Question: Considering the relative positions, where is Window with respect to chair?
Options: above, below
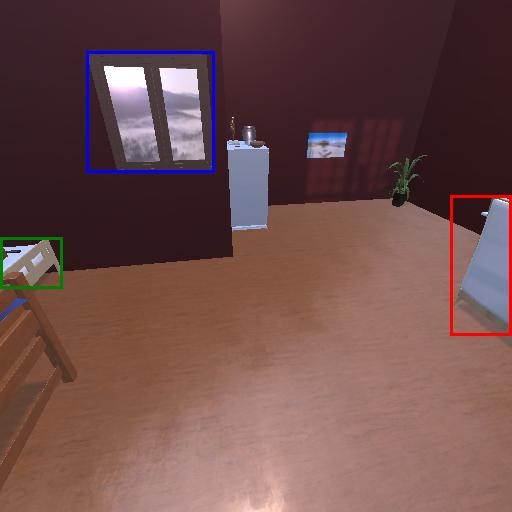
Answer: above